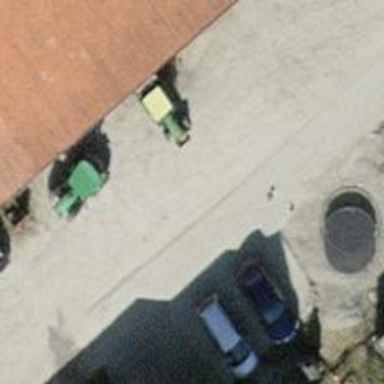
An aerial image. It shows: Farm.